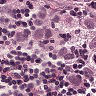
Metastatic tissue present: yes